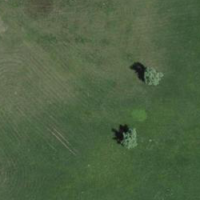
EUNIS habitat code: 16
Species observed at this site:
Milvus milvus